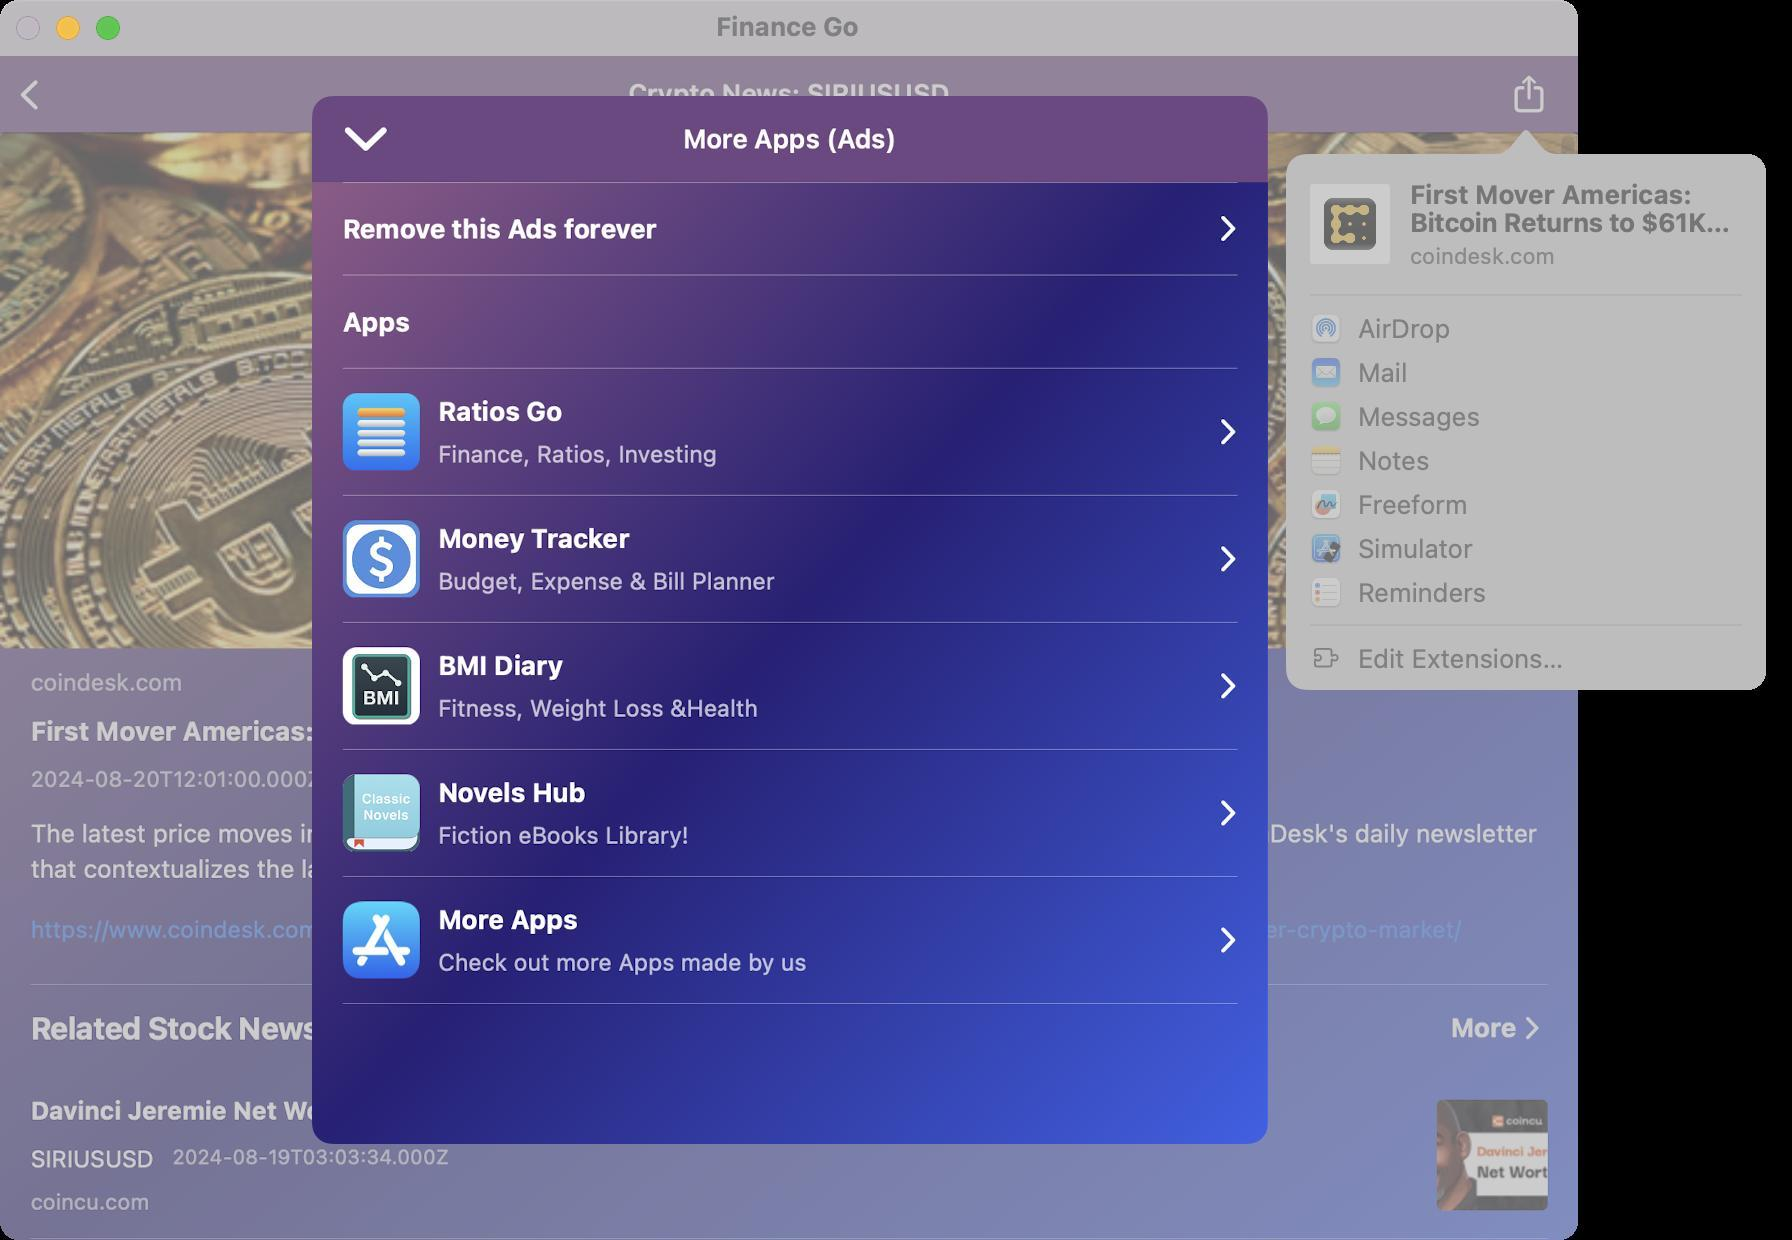
Accessibility tree:
{"name": "Finance_Go", "role": "AXWindow", "description": null, "role_description": "standard window", "value": null, "position": "352.00;95.00", "size": "789;620", "children": [{"name": null, "role": "AXGroup", "description": null, "role_description": "group", "value": null, "position": "0.00;0.00", "size": "789;620", "children": [{"name": null, "role": "AXGroup", "description": null, "role_description": "group", "value": null, "position": "0.00;0.00", "size": "789;621", "children": []}, {"name": null, "role": "AXPopover", "description": "", "role_description": "popover", "value": null, "position": "630.00;64.00", "size": "266;294", "children": [{"name": null, "role": "AXGroup", "description": null, "role_description": "group", "value": null, "position": "643.00;77.00", "size": "240;268", "children": [{"name": null, "role": "AXImage", "description": "", "role_description": "image", "value": null, "position": "662.00;99.00", "size": "26;26", "children": []}, {"name": null, "role": "AXStaticText", "description": null, "role_description": "text", "value": "First Mover Americas: Bitcoin Returns to $61K, Outperforms Broader Crypto Market", "position": "703.00;89.00", "size": "168;30", "children": []}, {"name": null, "role": "AXStaticText", "description": null, "role_description": "text", "value": "coindesk.com", "position": "703.00;121.00", "size": "168;14", "children": []}, {"name": null, "role": "AXButton", "description": "AirDrop", "role_description": "button", "value": null, "position": "655.00;153.00", "size": "216;22", "children": []}, {"name": null, "role": "AXButton", "description": "Mail", "role_description": "button", "value": null, "position": "655.00;175.00", "size": "216;22", "children": []}, {"name": null, "role": "AXButton", "description": "Messages", "role_description": "button", "value": null, "position": "655.00;197.00", "size": "216;22", "children": []}, {"name": null, "role": "AXButton", "description": "Notes", "role_description": "button", "value": null, "position": "655.00;219.00", "size": "216;22", "children": []}, {"name": null, "role": "AXButton", "description": "Freeform", "role_description": "button", "value": null, "position": "655.00;241.00", "size": "216;22", "children": []}, {"name": null, "role": "AXButton", "description": "Simulator", "role_description": "button", "value": null, "position": "655.00;263.00", "size": "216;22", "children": []}, {"name": null, "role": "AXButton", "description": "Reminders", "role_description": "button", "value": null, "position": "655.00;285.00", "size": "216;22", "children": []}, {"name": null, "role": "AXButton", "description": "Edit Extensions…", "role_description": "button", "value": null, "position": "655.00;318.00", "size": "216;22", "children": []}]}]}]}, {"name": null, "role": "AXButton", "description": null, "role_description": "close button", "value": null, "position": "7.00;6.00", "size": "14;16", "children": []}, {"name": null, "role": "AXButton", "description": null, "role_description": "zoom button", "value": null, "position": "47.00;6.00", "size": "14;16", "children": [{"name": null, "role": "AXGroup", "description": null, "role_description": "group", "value": null, "position": "47.00;6.00", "size": "14;16", "children": [{"name": null, "role": "AXGroup", "description": null, "role_description": "group", "value": null, "position": "47.00;6.00", "size": "14;16", "children": []}]}]}, {"name": null, "role": "AXButton", "description": null, "role_description": "minimize button", "value": null, "position": "27.00;6.00", "size": "14;16", "children": []}, {"name": null, "role": "AXStaticText", "description": null, "role_description": "text", "value": "Finance Go", "position": "356.00;5.00", "size": "76;16", "children": []}, {"name": null, "role": "AXSheet", "description": null, "role_description": "sheet", "value": null, "position": "156.00;48.00", "size": "478;524", "children": [{"name": null, "role": "AXGroup", "description": null, "role_description": "group", "value": null, "position": "156.00;48.00", "size": "478;524", "children": [{"name": null, "role": "AXGroup", "description": null, "role_description": "group", "value": null, "position": "156.00;48.00", "size": "478;524", "children": [{"name": null, "role": "AXGroup", "description": null, "role_description": "Nav bar", "value": null, "position": "156.00;48.00", "size": "478;43", "children": [{"name": null, "role": "AXButton", "description": "back button", "role_description": "button", "value": null, "position": "171.40;58.01", "size": "23;23", "children": []}, {"name": null, "role": "AXHeading", "description": "More Apps (Ads)", "role_description": "heading", "value": null, "position": "341.57;61.86", "size": "107;16", "children": []}]}, {"name": null, "role": "AXGroup", "description": null, "role_description": "group", "value": null, "position": "156.00;48.00", "size": "478;524", "children": [{"name": null, "role": "AXGroup", "description": null, "role_description": "group", "value": null, "position": "156.00;48.00", "size": "478;524", "children": [{"name": null, "role": "AXGroup", "description": null, "role_description": "table", "value": null, "position": "156.00;48.00", "size": "478;524", "children": [{"name": null, "role": "AXGroup", "description": null, "role_description": "group", "value": "", "position": "156.00;91.12", "size": "478;47", "children": [{"name": null, "role": "AXStaticText", "description": "Remove this Ads forever", "role_description": "text", "value": "", "position": "156.00;91.12", "size": "478;47", "children": []}]}, {"name": null, "role": "AXGroup", "description": null, "role_description": "group", "value": "", "position": "156.00;137.70", "size": "478;47", "children": [{"name": null, "role": "AXStaticText", "description": "Apps", "role_description": "text", "value": "", "position": "156.00;137.70", "size": "478;47", "children": []}]}, {"name": null, "role": "AXGroup", "description": null, "role_description": "group", "value": "", "position": "156.00;184.29", "size": "478;64", "children": [{"name": null, "role": "AXStaticText", "description": "Ratios Go, Finance, Ratios, Investing", "role_description": "text", "value": "", "position": "156.00;184.29", "size": "478;64", "children": []}]}, {"name": null, "role": "AXGroup", "description": null, "role_description": "group", "value": "", "position": "156.00;247.82", "size": "478;64", "children": [{"name": null, "role": "AXStaticText", "description": "Money Tracker, Budget, Expense & Bill Planner", "role_description": "text", "value": "", "position": "156.00;247.82", "size": "478;64", "children": []}]}, {"name": null, "role": "AXGroup", "description": null, "role_description": "group", "value": "", "position": "156.00;311.34", "size": "478;64", "children": [{"name": null, "role": "AXStaticText", "description": "BMI Diary, Fitness, Weight Loss &Health", "role_description": "text", "value": "", "position": "156.00;311.34", "size": "478;64", "children": []}]}, {"name": null, "role": "AXGroup", "description": null, "role_description": "group", "value": "", "position": "156.00;374.87", "size": "478;64", "children": [{"name": null, "role": "AXStaticText", "description": "Novels Hub, Fiction eBooks Library!", "role_description": "text", "value": "", "position": "156.00;374.87", "size": "478;64", "children": []}]}, {"name": null, "role": "AXGroup", "description": null, "role_description": "group", "value": "", "position": "156.00;438.39", "size": "478;64", "children": [{"name": null, "role": "AXStaticText", "description": "More Apps, Check out more Apps made by us", "role_description": "text", "value": "", "position": "156.00;438.39", "size": "478;64", "children": []}]}]}]}]}]}]}]}]}